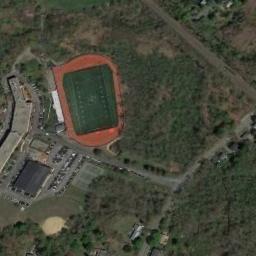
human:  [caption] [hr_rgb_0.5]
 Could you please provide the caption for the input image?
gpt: There are many trees near the ground track field .

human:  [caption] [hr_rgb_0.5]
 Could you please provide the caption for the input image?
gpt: Track and field are surrounded by forests, Next to buildings and parking lots .

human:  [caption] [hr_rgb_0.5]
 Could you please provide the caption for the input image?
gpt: A rectangle is drawn in the oval track .

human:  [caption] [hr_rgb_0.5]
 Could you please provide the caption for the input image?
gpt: The ground track field is surrounded by a forest and some buildings are next to the ground track field .

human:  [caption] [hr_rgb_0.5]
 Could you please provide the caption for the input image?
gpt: There are many trees around the ground track field .